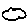
Label: cloud